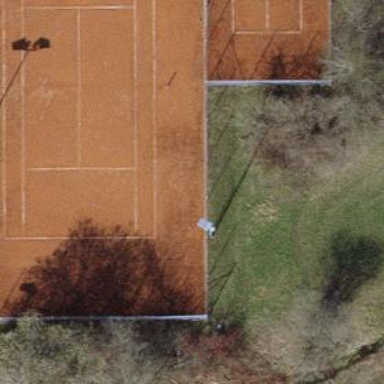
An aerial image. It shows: Tennis court on pitch.